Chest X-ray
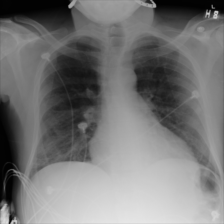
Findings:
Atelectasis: positive
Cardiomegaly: negative
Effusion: negative
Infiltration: negative
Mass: negative
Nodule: positive
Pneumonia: negative
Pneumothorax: negative
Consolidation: negative
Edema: negative
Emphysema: negative
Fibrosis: negative
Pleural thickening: negative
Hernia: negative